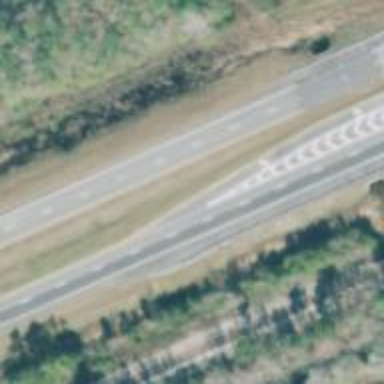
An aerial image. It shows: Asphalt trunk highway classified as expressway.